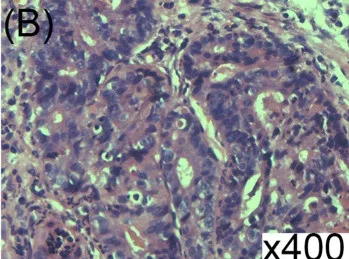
(A, B) Histopathology showed that tumor cells were arranged in columnar and glandular tubular shape, with obvious cellular atypia as well as interstitial and muscularis mucosae infiltrate (HE x200; x400).
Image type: pathology (h&e)